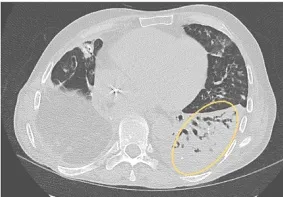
Autoimmune pneumonitis and its improvement following lymphocyte-directed immunomodulation. Chest CT showing left lower lobe consolidation with bronchiectatic air bronchograms. Yellow oval) with interval improvement.
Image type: radiology (ct)